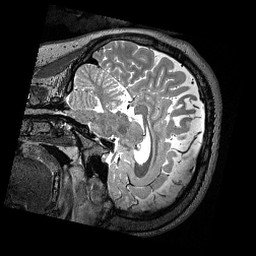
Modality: T2w
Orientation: sagittal
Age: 13
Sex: male
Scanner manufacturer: siemens
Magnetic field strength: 3 T
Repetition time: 3.2 s
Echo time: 0.479 s